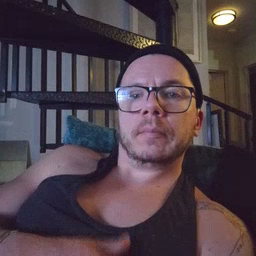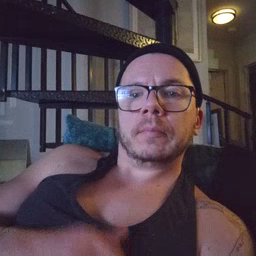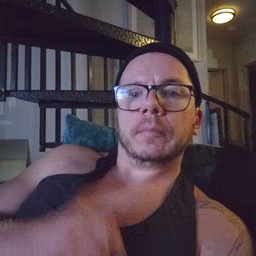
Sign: helicopter